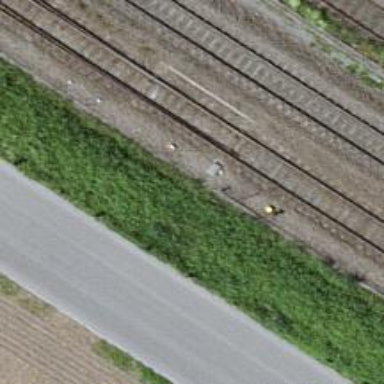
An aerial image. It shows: Railway switch.